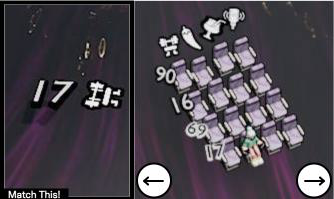
Task: seats
Answer: no